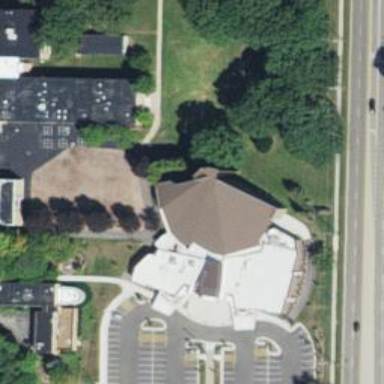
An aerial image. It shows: Place of worship.